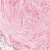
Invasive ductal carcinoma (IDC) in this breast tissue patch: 0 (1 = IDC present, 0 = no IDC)